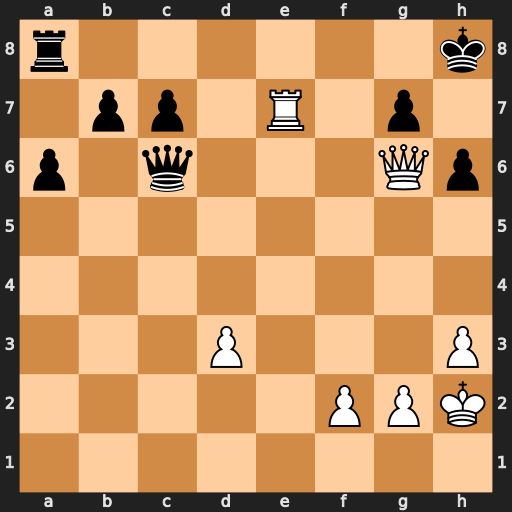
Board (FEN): r6k/1pp1R1p1/p1q3Qp/8/8/3P3P/5PPK/8
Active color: w
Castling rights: -
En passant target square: -
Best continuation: Qxg7#